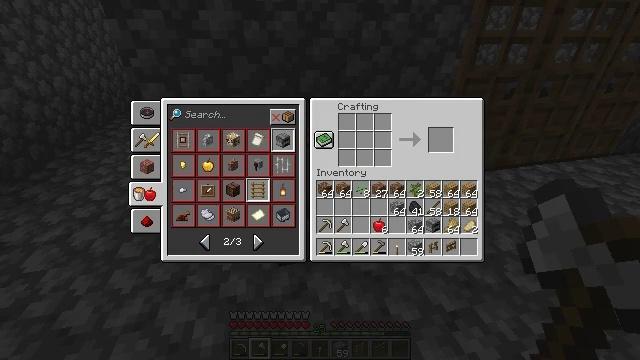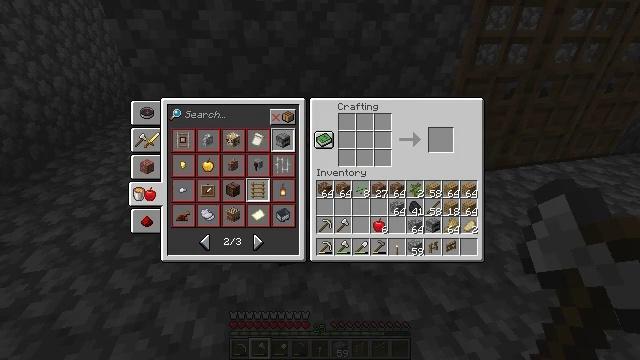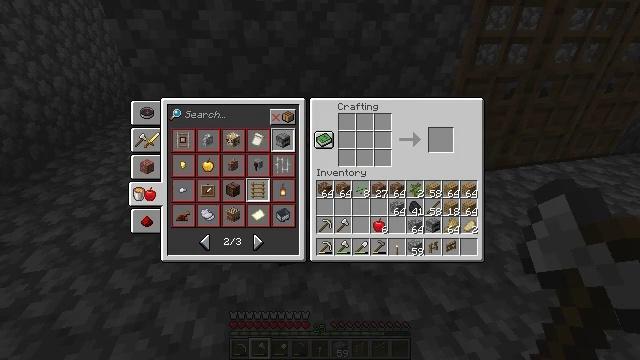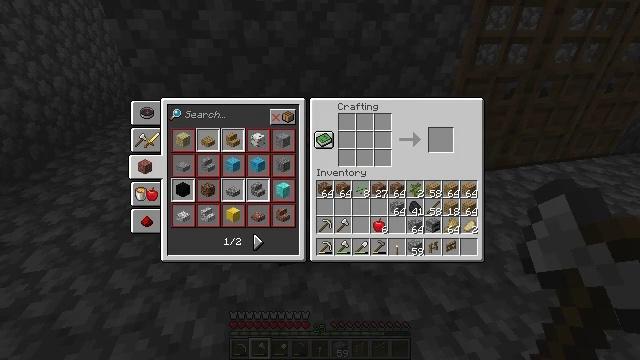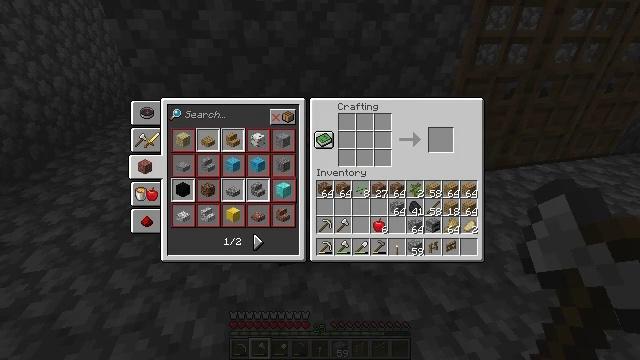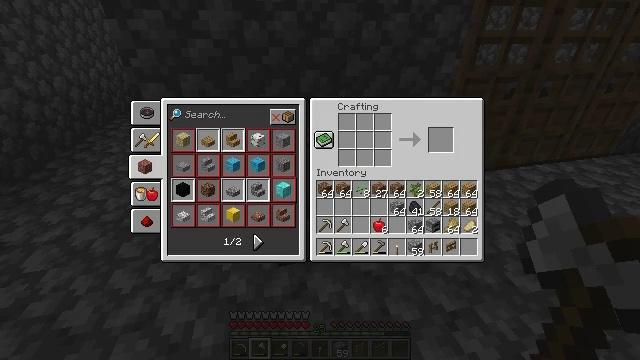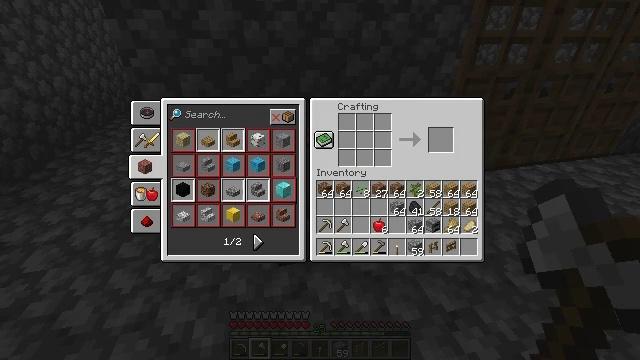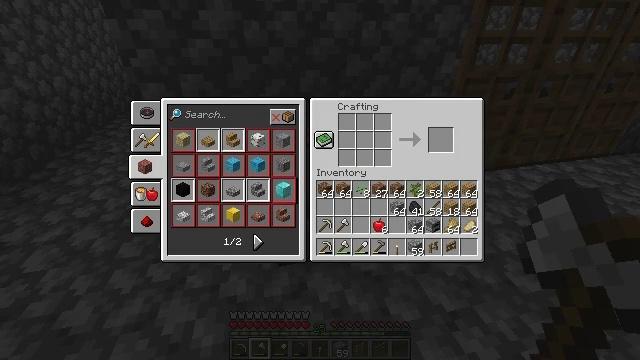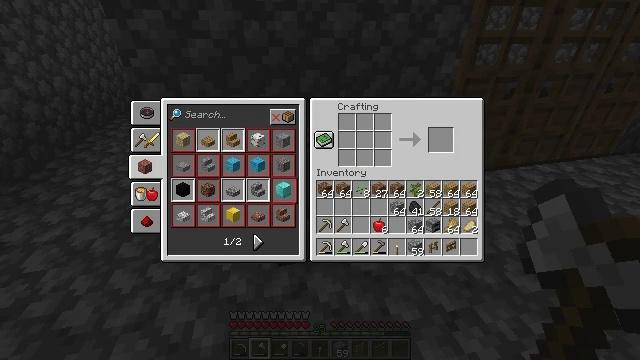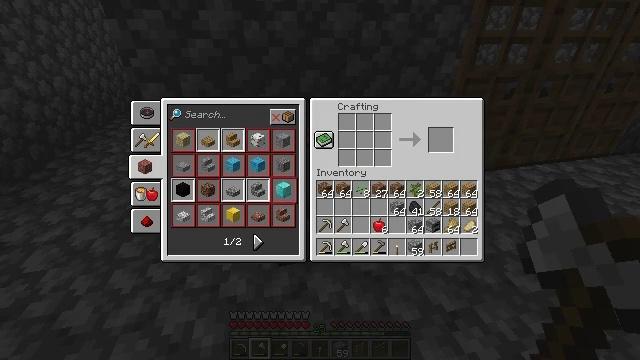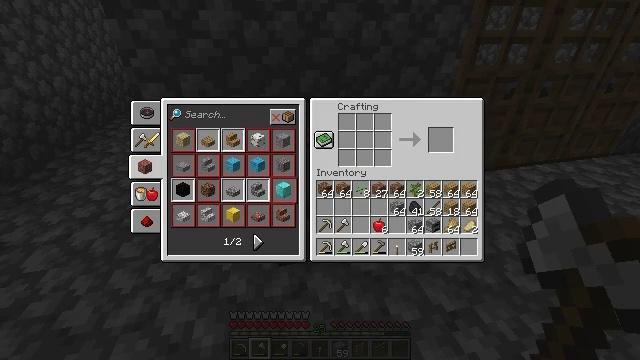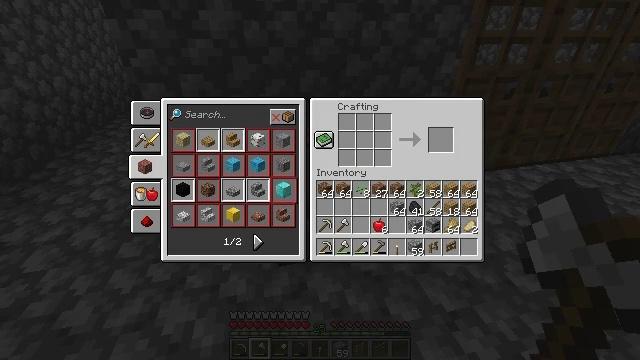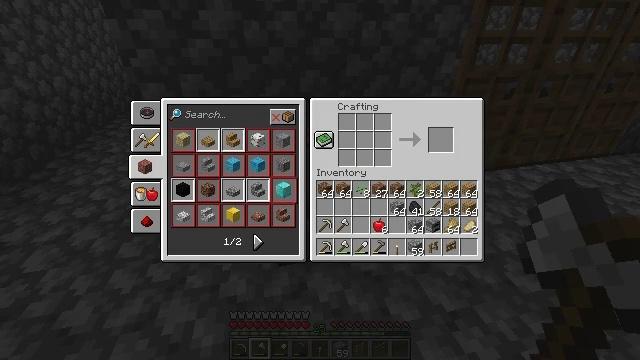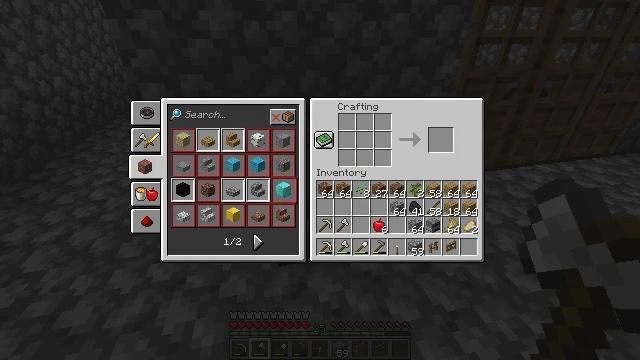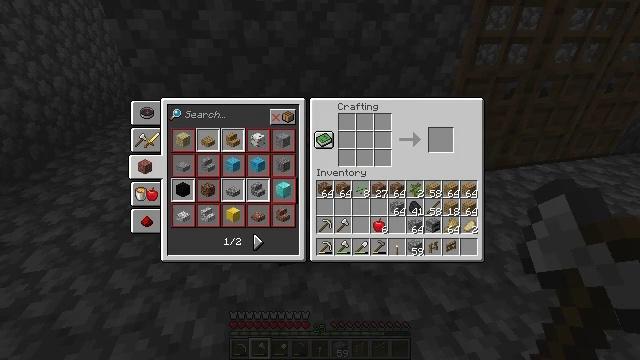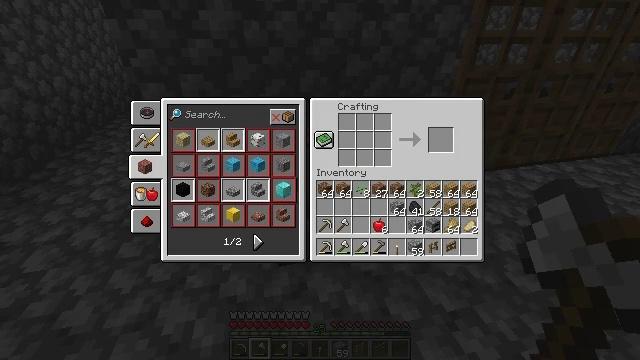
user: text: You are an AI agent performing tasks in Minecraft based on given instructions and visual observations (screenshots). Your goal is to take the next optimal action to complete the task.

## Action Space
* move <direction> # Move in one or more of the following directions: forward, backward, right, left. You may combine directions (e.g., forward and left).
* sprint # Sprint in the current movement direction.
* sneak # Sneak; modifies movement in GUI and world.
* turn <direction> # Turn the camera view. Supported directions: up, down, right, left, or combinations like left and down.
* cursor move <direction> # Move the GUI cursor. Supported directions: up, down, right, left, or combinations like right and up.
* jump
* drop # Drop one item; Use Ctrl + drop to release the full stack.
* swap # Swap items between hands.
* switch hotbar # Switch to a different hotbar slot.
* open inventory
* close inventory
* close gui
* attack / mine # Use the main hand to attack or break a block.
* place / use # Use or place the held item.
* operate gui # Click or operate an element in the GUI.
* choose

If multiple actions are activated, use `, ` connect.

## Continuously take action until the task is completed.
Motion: motion action
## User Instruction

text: Form granite stairs by using the crafting table.
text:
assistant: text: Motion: cursor move up
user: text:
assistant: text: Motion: cursor move up
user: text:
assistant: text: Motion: no_op
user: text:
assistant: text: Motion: operate gui
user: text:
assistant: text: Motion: operate gui
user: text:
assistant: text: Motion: no_op
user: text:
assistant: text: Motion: no_op
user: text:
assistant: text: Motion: no_op
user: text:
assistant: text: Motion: no_op
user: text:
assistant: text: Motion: no_op
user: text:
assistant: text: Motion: cursor move up
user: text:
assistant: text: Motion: no_op
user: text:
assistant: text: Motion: no_op
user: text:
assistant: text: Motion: no_op
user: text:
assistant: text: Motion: no_op
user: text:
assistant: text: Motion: no_op
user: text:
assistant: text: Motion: no_op
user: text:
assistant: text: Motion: no_op
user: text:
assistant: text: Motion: no_op
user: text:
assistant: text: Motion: no_op
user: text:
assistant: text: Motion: no_op
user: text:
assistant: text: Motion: no_op
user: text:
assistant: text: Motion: no_op
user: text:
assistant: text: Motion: cursor move right
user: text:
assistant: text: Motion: cursor move right
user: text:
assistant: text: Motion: cursor move right
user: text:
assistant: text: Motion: no_op
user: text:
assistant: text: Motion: no_op
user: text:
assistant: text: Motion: no_op
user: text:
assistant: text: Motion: no_op